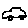
Label: car